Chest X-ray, PA view. Patient: 27 years old, sex M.
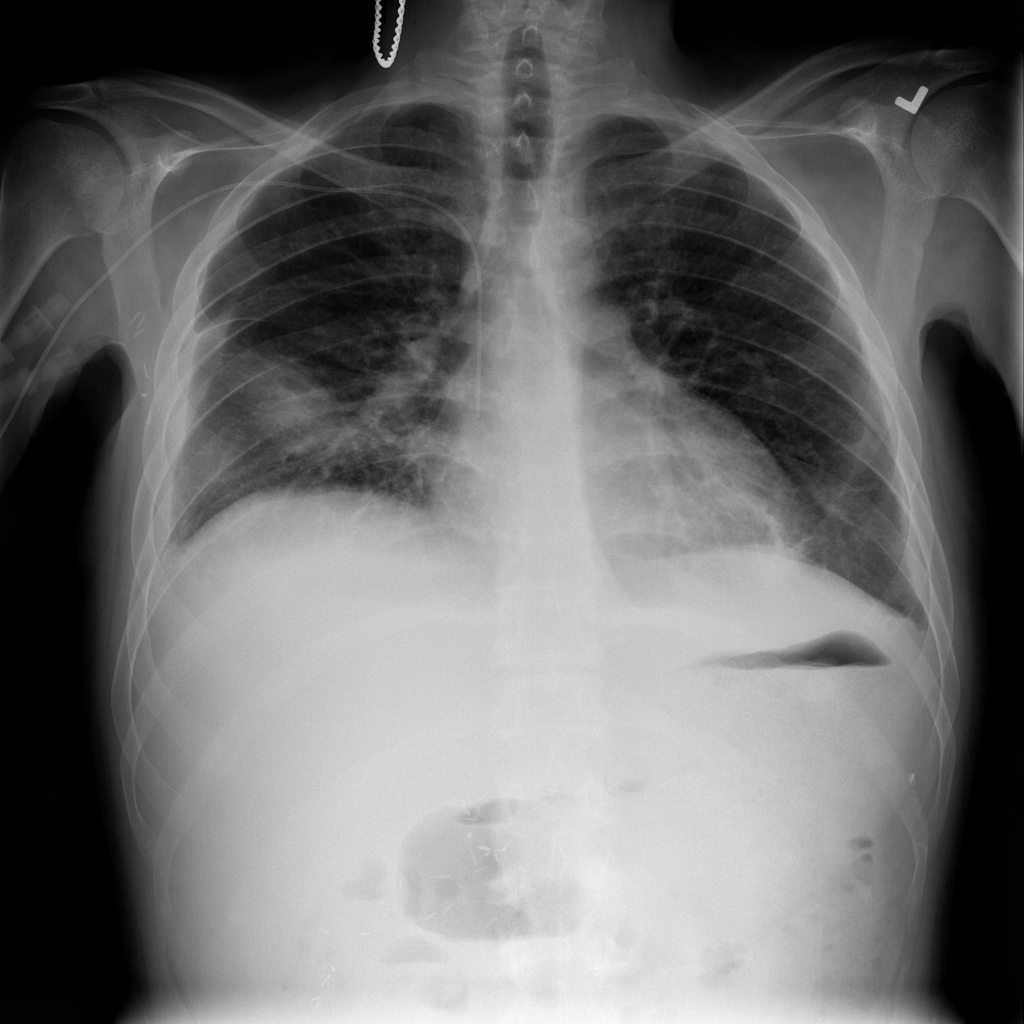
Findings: No Finding